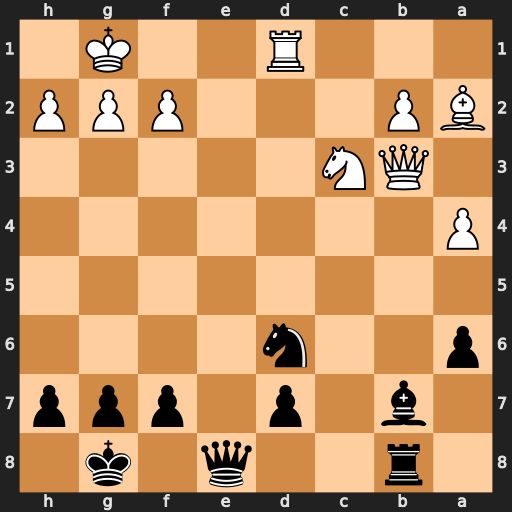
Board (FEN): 1r2q1k1/1b1p1ppp/p2n4/8/P7/1QN5/BP3PPP/3R2K1
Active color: b
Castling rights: -
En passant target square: -
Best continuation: Bf3 gxf3 Rxb3